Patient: sex M, age 42
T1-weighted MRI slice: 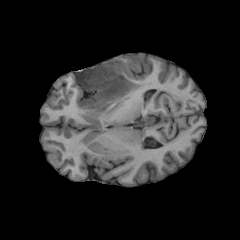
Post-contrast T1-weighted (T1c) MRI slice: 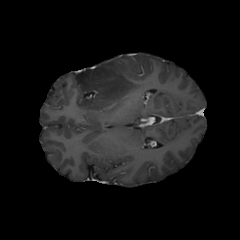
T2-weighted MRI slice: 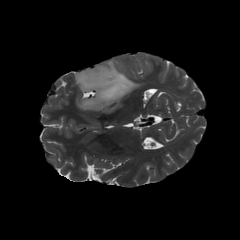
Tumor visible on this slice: yes
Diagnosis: Astrocytoma, IDH-mutant
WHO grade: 4